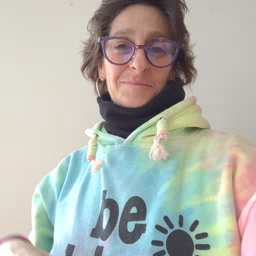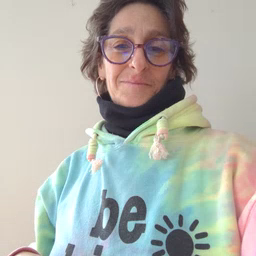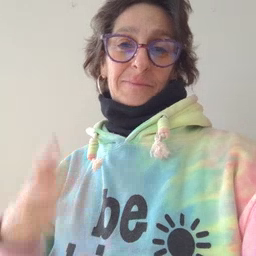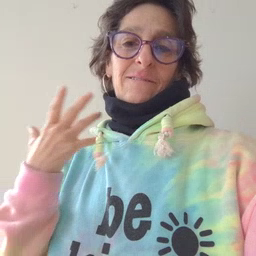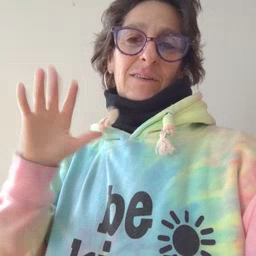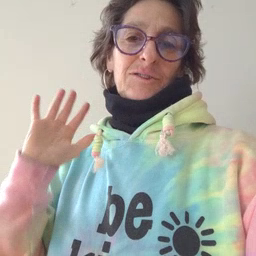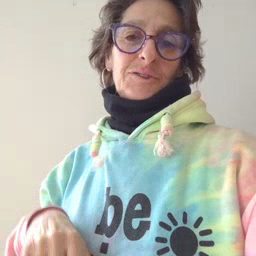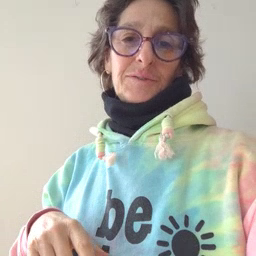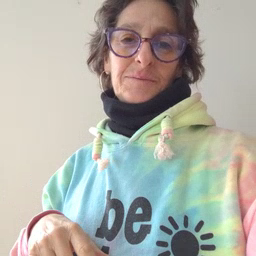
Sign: finish